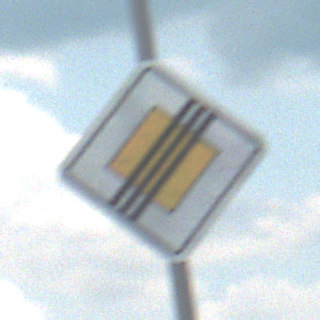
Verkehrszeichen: EndeVorfahrtsstrasse
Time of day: MorningAfternoon
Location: Outdoor (Nature)
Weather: PartlyCloudy
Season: NotSpecified
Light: Natural